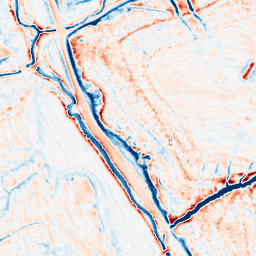
Category: edge_preserving
Decomposition family: anisotropic_diffusion
Decomposition parameters: iterations: 50
kappa: 50
gamma: 0.1
Upsampling method: cubic_mitchell
Upsampling parameters: scale: 8
Upsampling scale: 8